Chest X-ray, AP view. Patient: 20 years old, sex M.
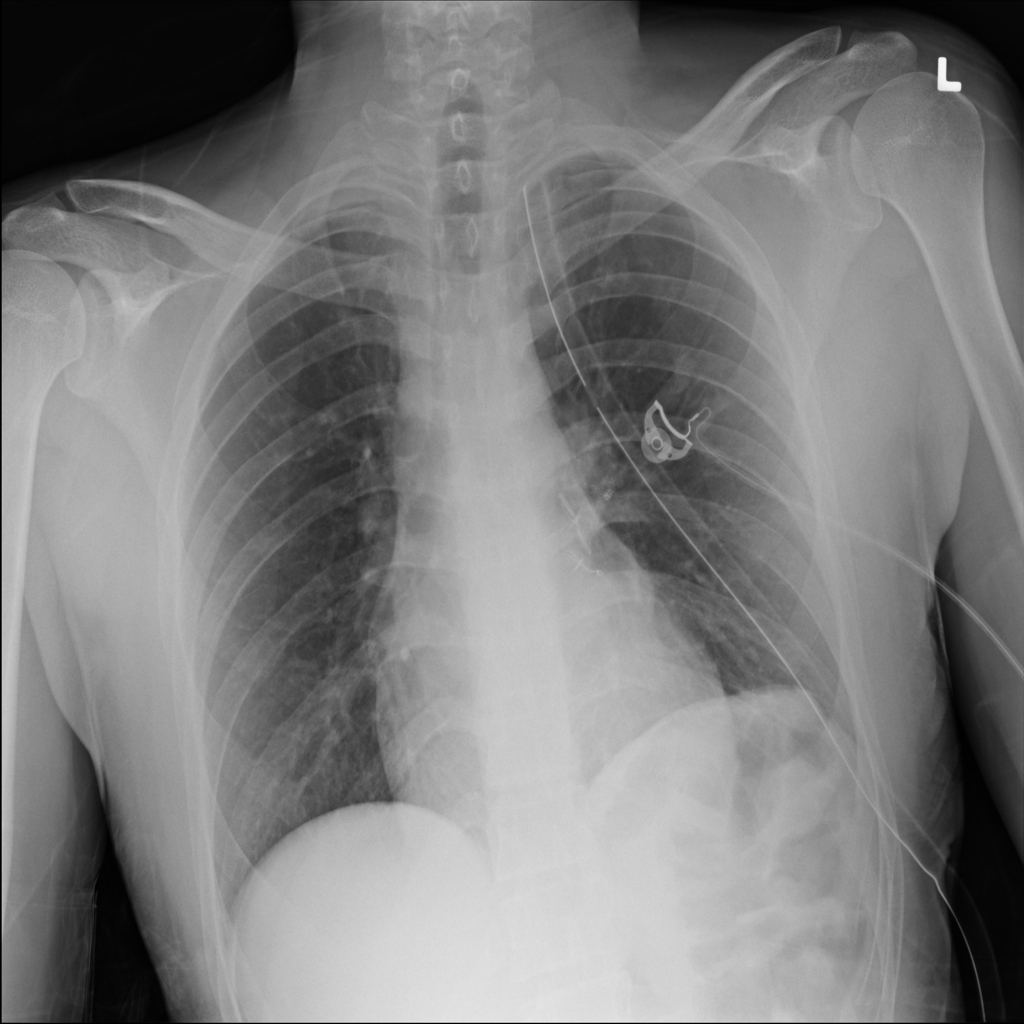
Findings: Pneumothorax